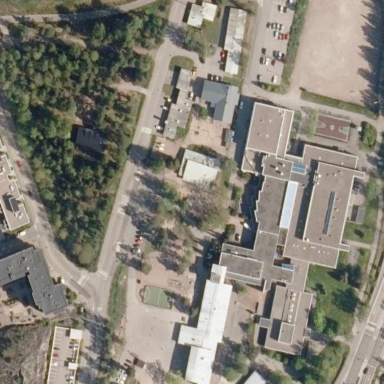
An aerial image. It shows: Kindergarten.